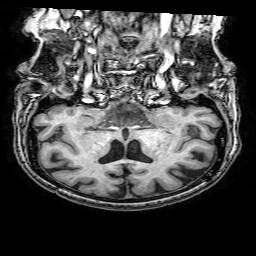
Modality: T1w
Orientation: sagittal
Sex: female
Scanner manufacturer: philips
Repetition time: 0.008106 s
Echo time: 0.00371 s